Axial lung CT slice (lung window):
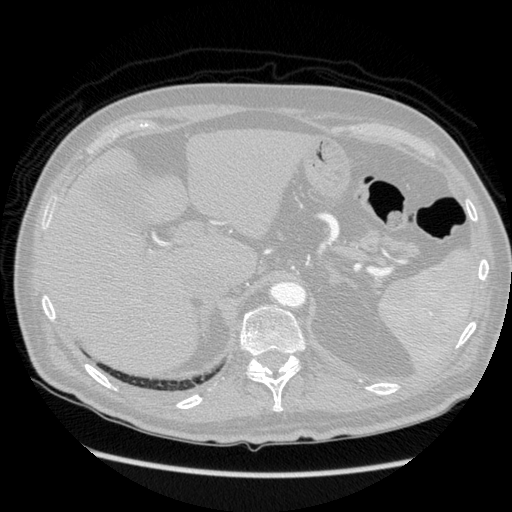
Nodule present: no